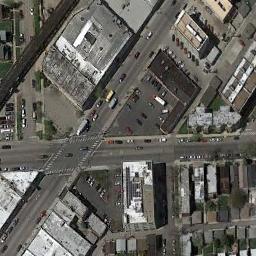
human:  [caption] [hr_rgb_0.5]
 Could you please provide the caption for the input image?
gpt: There are many buildings beside the intersection .

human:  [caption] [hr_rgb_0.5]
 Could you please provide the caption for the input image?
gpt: A tilted intersection with dense traffic is between some buildings and parking lots .

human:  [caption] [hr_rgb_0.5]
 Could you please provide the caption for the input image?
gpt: There are many moving and waiting vehicles on the slanted intersection of the intersection, There are many buildings and some trees around the intersection, And many cars are parked in the open space beside the intersection .

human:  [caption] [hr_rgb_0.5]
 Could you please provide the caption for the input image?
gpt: The traffic flows in different directions at the intersection .

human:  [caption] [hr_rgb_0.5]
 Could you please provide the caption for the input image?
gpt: There are some gray buildings around the intersection .